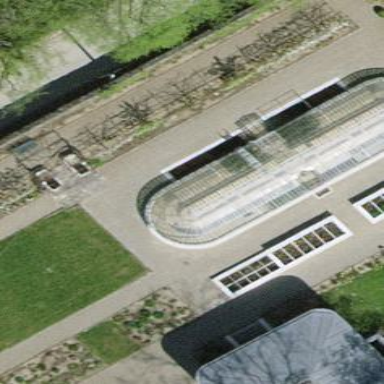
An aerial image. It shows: Greenhouse building.